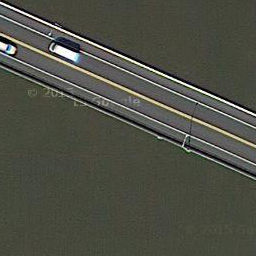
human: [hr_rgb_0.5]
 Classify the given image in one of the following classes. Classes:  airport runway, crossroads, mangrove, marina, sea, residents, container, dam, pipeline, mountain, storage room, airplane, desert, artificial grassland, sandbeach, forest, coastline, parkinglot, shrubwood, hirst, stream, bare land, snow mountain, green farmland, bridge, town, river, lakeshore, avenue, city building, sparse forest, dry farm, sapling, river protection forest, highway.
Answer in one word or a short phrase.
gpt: bridge